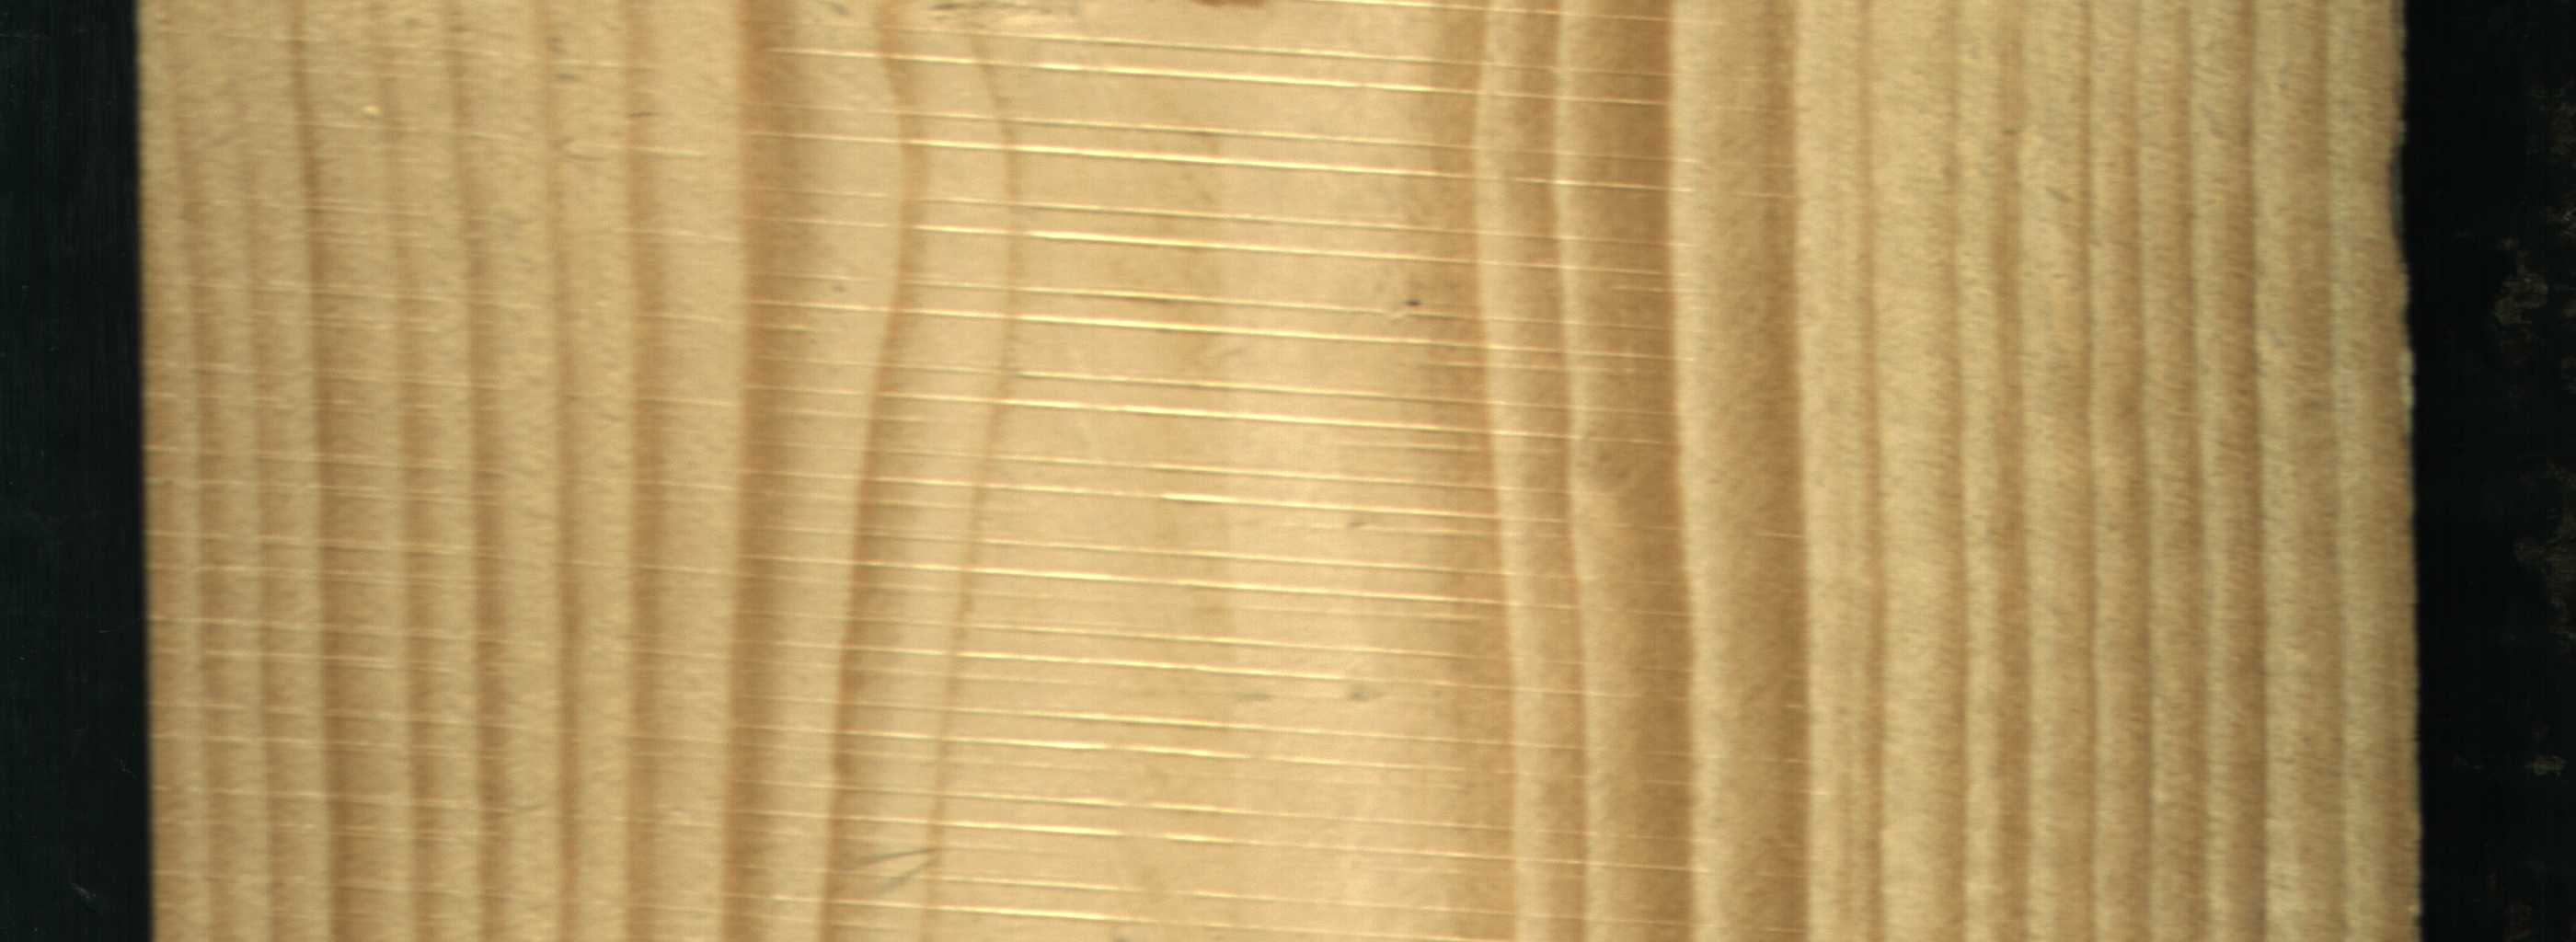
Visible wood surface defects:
Quartzity